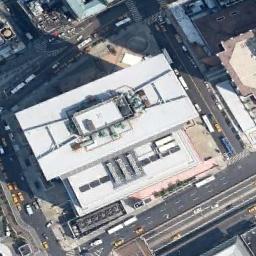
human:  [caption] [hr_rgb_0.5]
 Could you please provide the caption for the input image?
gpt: A commercial area with a white building is surrounded by some roads .

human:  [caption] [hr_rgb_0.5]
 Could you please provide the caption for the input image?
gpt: The commercial area is near the road with many cars .

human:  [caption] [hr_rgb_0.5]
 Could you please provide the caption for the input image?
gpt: In a commercial district there are several tall buildings of different shapes and several roads with many cars .

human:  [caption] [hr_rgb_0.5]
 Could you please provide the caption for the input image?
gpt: There was a lot of traffic on the road next to the building .

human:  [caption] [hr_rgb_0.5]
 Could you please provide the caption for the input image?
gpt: A white building at the corner in commercial area .